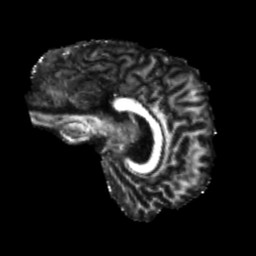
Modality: FA
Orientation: sagittal
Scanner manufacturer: siemens
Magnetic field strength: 3 T
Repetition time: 4 s
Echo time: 0.0594 s